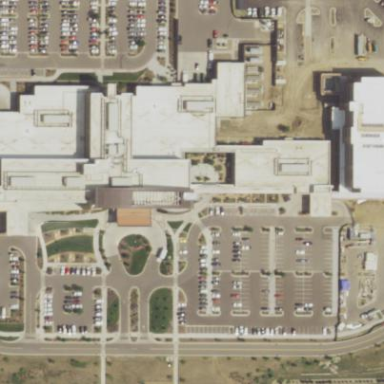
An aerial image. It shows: Hospital building.